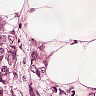
Metastatic tissue present: yes